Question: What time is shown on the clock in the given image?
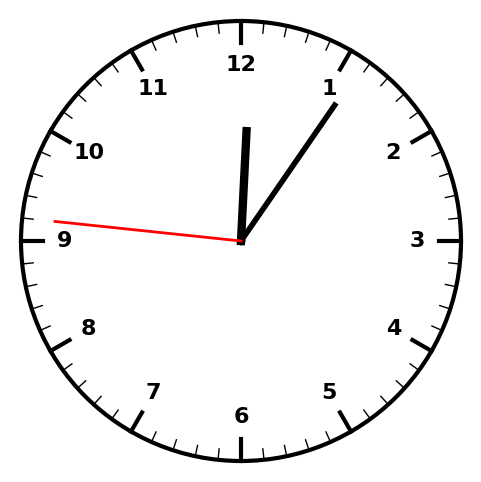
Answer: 12:05:46